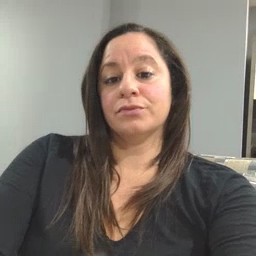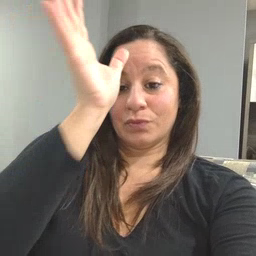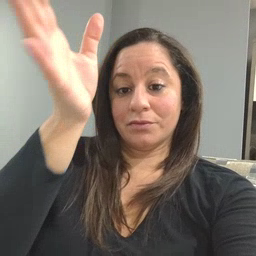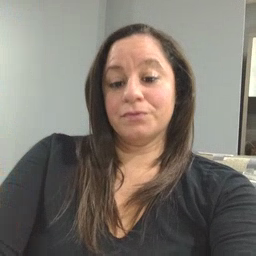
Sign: grandpa